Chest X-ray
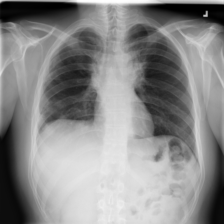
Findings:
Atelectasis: negative
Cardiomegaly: negative
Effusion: negative
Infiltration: positive
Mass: positive
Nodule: negative
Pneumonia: negative
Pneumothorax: negative
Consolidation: negative
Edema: negative
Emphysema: negative
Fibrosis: negative
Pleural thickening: negative
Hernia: negative